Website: walmart
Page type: billing-address
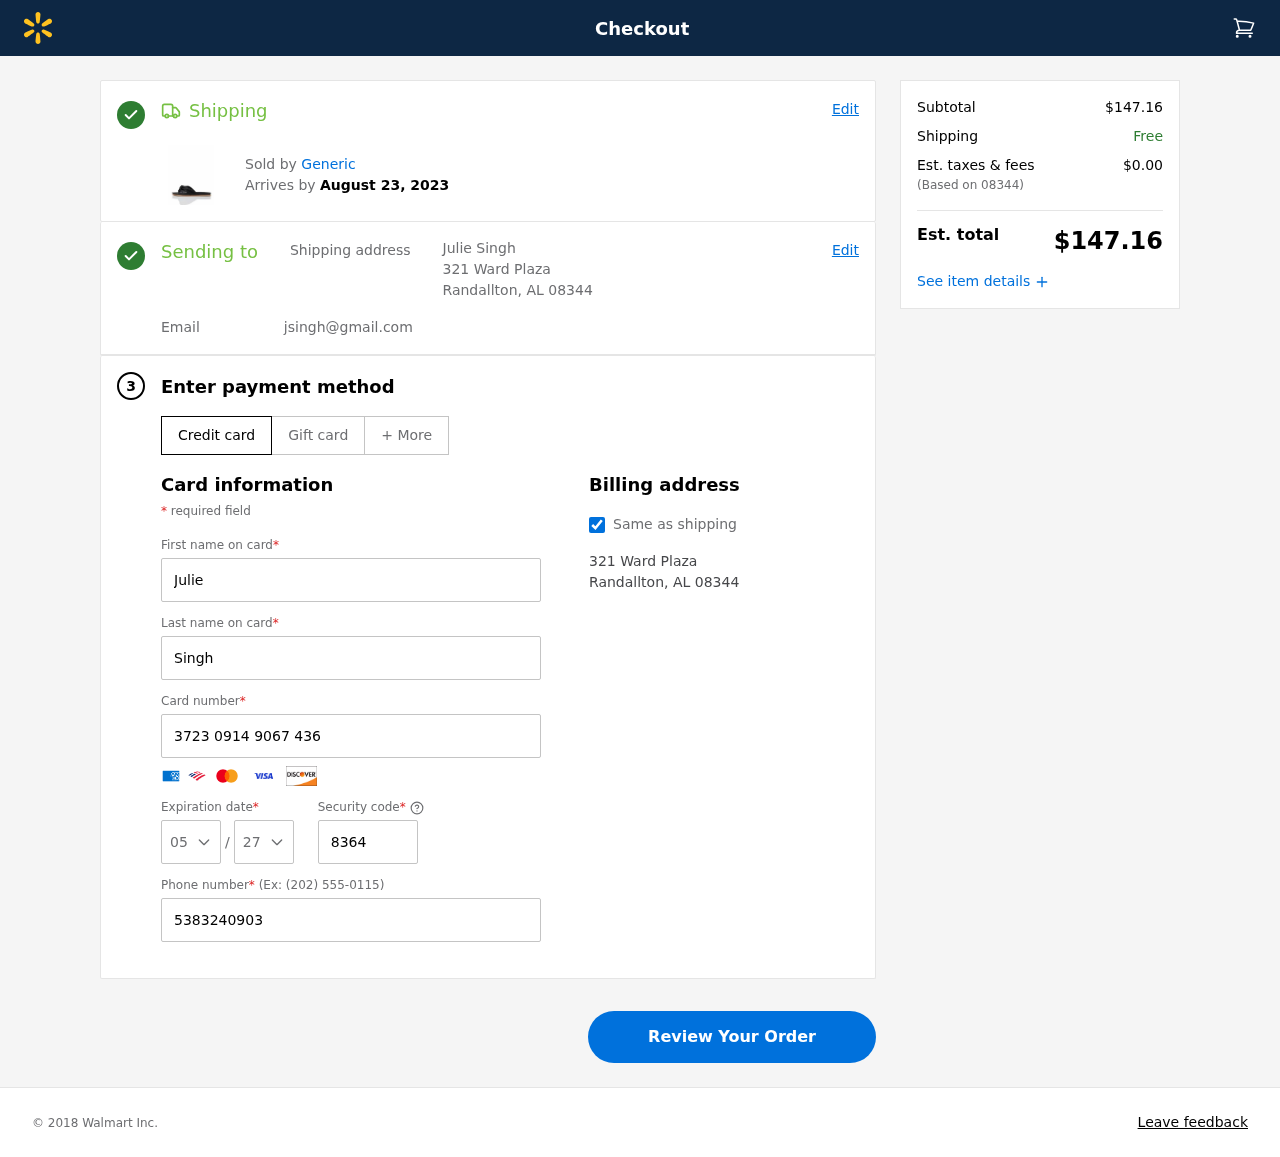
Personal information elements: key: PII_CARD_CVV
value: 8364
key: PII_CARD_EXPIRY_MONTH
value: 05
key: PII_CARD_EXPIRY_YEAR
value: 27
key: PII_CARD_NUMBER
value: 3723 0914 9067 436
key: PII_CITY_STATE_ZIP
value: Randallton, AL 08344
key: PII_EMAIL
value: jsingh@gmail.com
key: PII_FIRSTNAME
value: Julie
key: PII_FULLNAME
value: Julie Singh
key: PII_LASTNAME
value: Singh
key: PII_PHONE
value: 5383240903
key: PII_POSTCODE
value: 08344
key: PII_STREET
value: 321 Ward Plaza
Product elements: key: PRODUCT1_BRAND
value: Generic
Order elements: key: ORDER_DELIVERY_DATE
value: August 23, 2023
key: ORDER_SUBTOTAL
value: $147.16
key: ORDER_TAX
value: $0.00
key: ORDER_TOTAL
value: $147.16